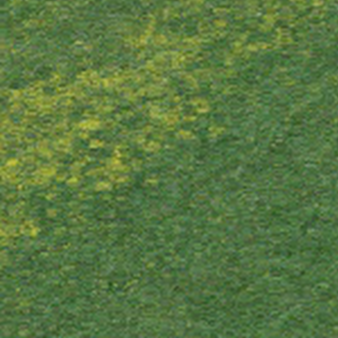
Label: other